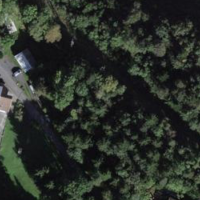
EUNIS habitat code: 41
Species observed at this site:
Cornus sanguinea